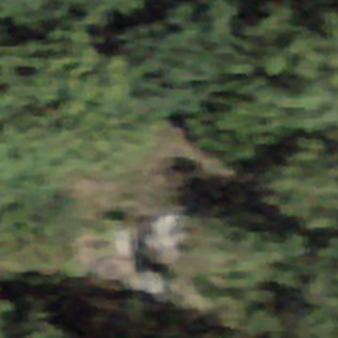
Label: other